Brain MRI, t2w sequence, axial 2D slice.
Patient: age 24, sex F, weight 95 kg, height 1.95 m
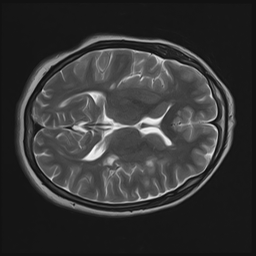